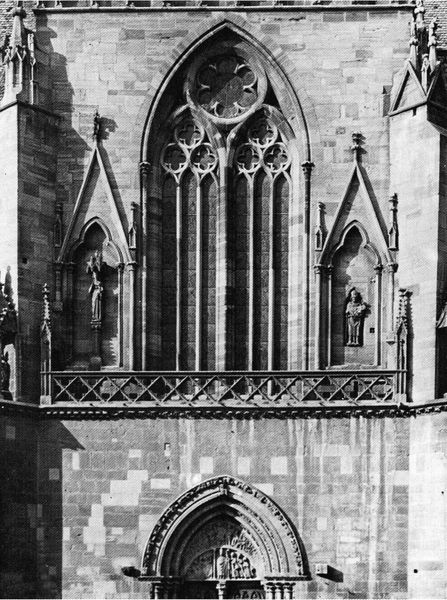
Titel: Colmar, Stiftskirche St. Martin
Standort: Colmar (EU - F)
Schlagwörter: blume, fenster, glas, säule, säulen, stein, brüstung, kirche, gotik, rundbogen, foto, dom, statuen, spitzbogen, reliefs, streben, fensterblume